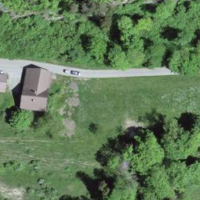
EUNIS habitat code: 44
Species observed at this site:
Melanargia galathea